Field crop: maize
Growth stage: 2
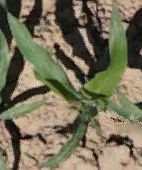
Species: maize